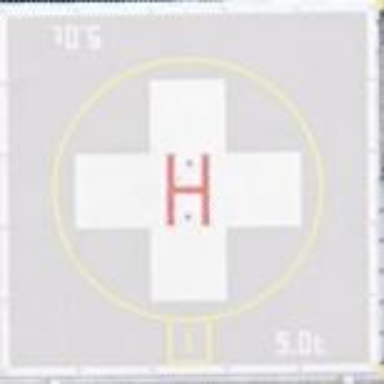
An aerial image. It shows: Image of helipad at airport.